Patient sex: F
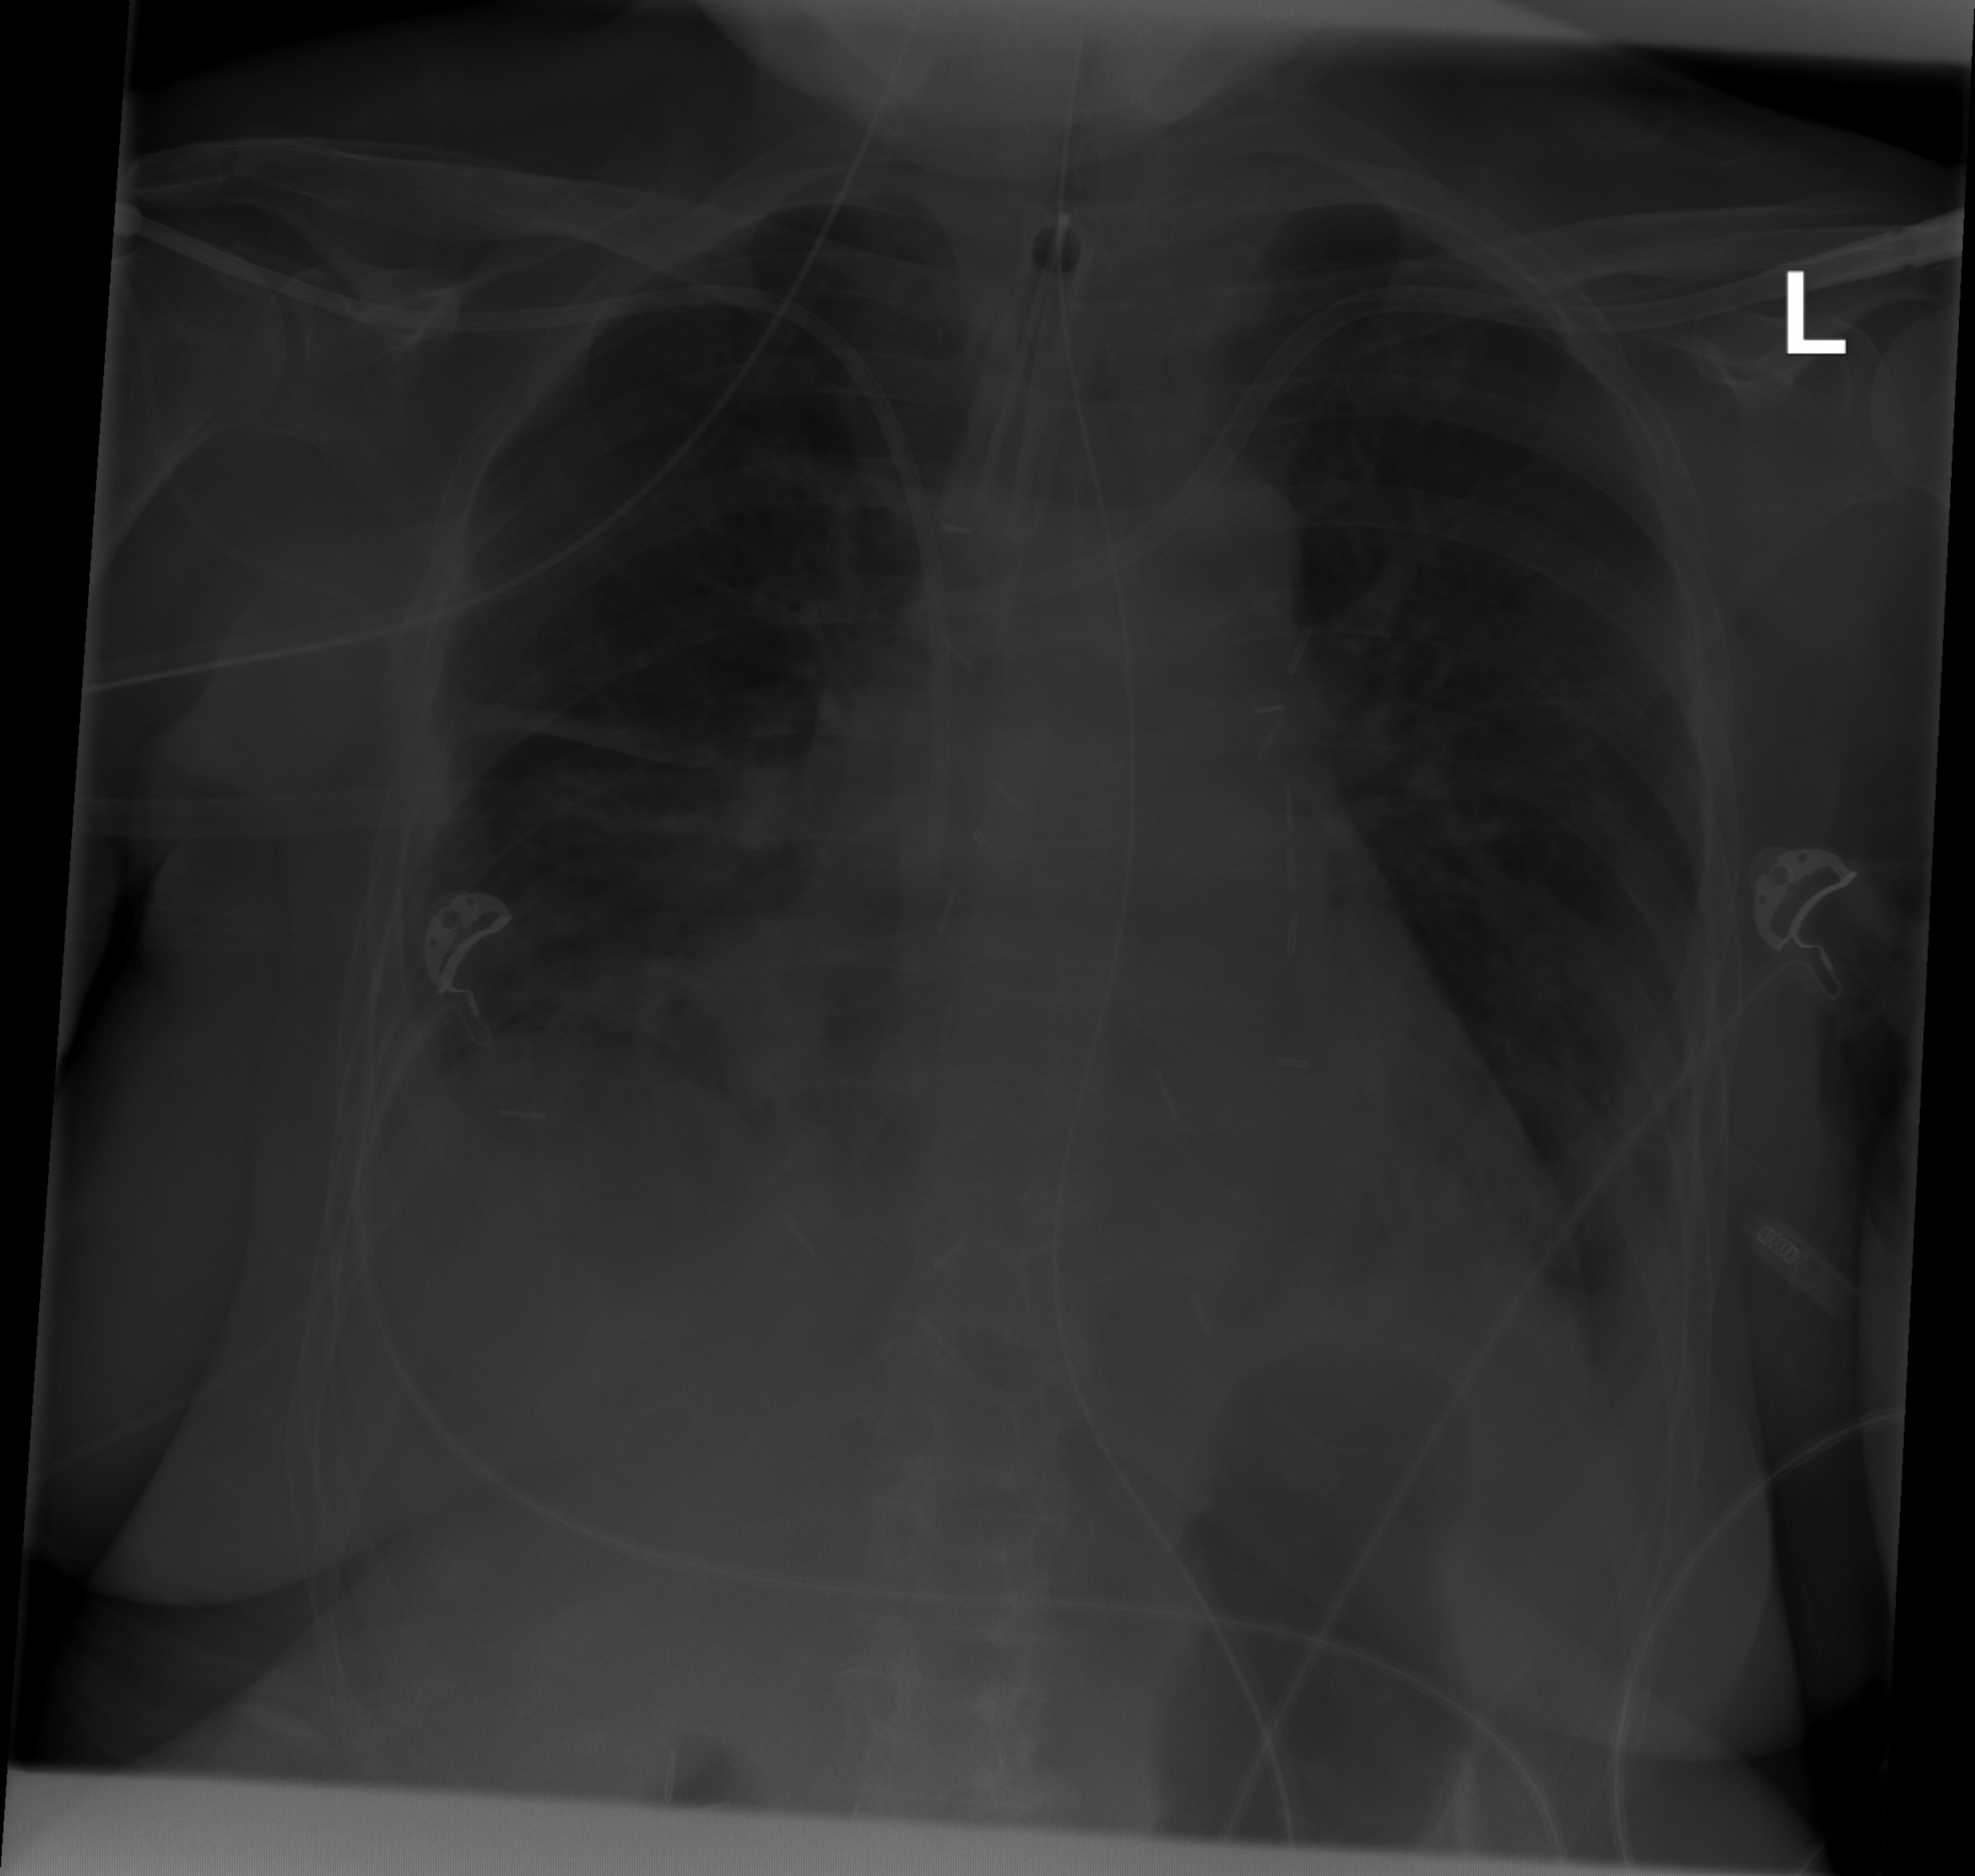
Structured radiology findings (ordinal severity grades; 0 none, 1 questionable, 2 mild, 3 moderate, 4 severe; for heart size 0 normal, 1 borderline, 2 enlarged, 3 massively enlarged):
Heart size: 0
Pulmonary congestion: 0
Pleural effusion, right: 0
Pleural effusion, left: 2
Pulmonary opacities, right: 1
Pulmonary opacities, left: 0
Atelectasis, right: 2
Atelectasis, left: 0